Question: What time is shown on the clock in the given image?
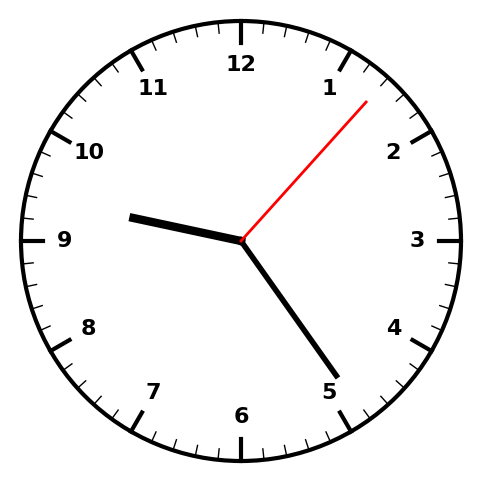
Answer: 09:24:07